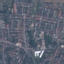
Land use / land cover class: Residential